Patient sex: F
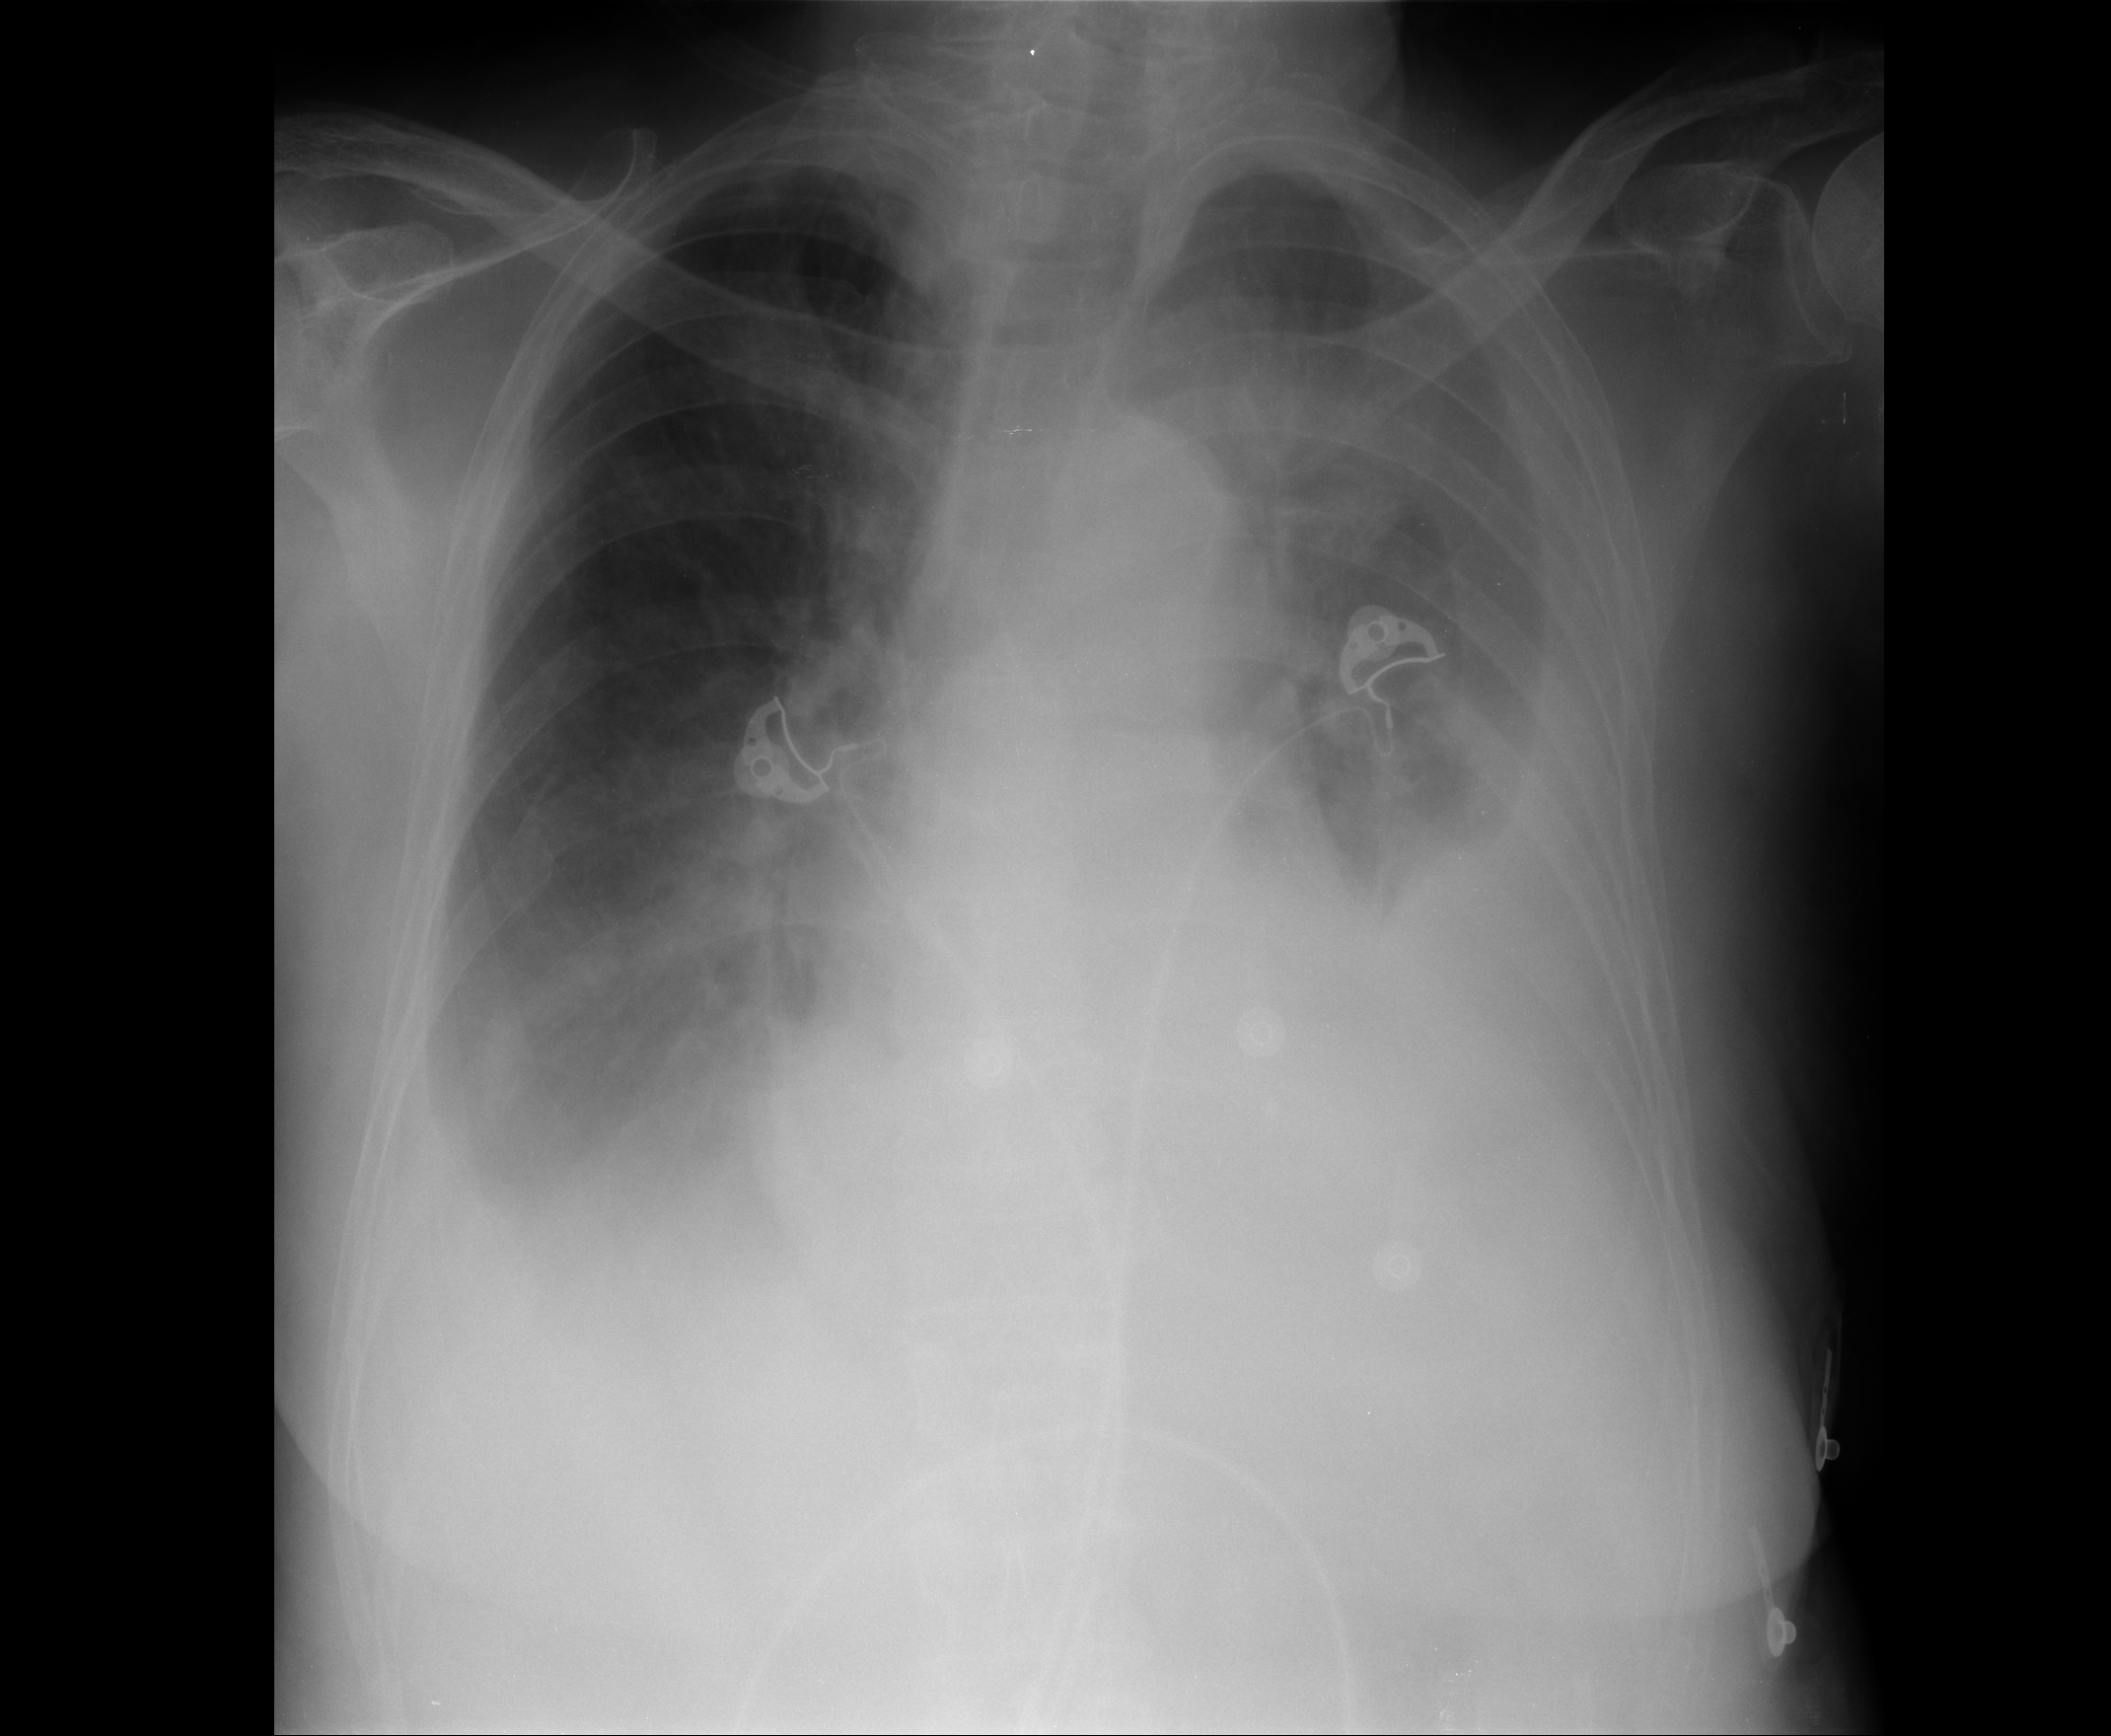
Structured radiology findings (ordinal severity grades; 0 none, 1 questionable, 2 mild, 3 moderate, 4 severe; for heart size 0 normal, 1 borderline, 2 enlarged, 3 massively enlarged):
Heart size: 2
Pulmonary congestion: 2
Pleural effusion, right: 2
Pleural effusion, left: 3
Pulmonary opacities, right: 0
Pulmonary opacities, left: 0
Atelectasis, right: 2
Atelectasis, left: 3